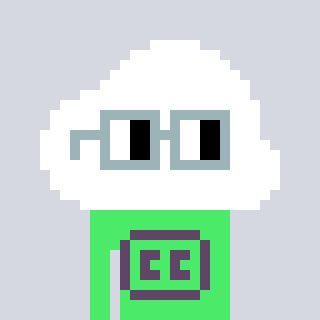
a pixel art character with square dark gray glasses, a cloud-shaped head and a teal-colored body on a cool background